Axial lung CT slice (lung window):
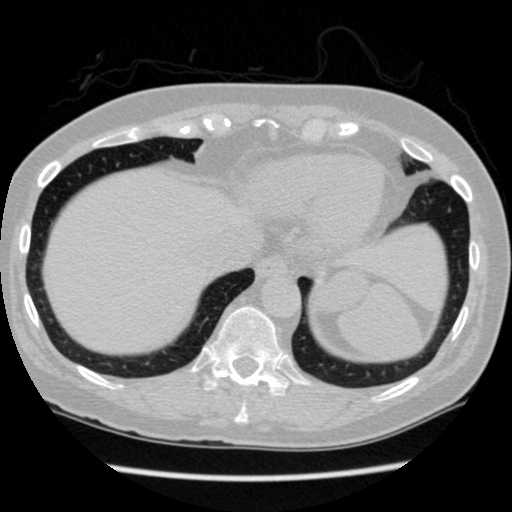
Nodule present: no